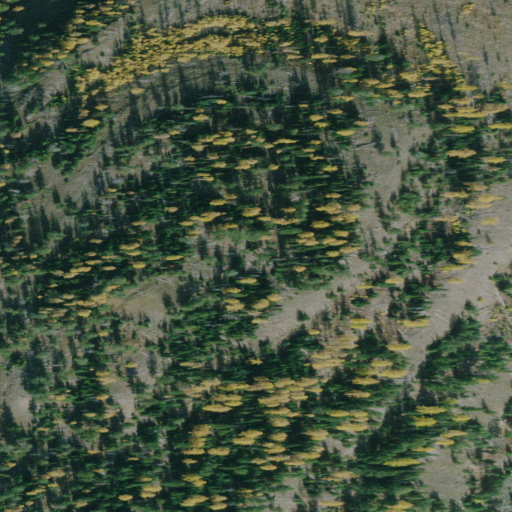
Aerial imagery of mountain in Montana named Mineral Mountain containing evergreen forest and shrub